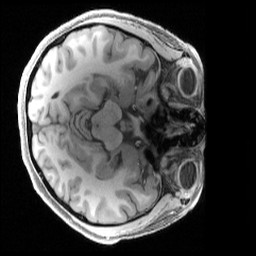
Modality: T1w
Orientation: axial
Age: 23
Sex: female
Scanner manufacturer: siemens
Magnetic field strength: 3 T
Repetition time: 2.4 s
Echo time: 0.00224 s